Field crop: tomato
Growth stage: 1
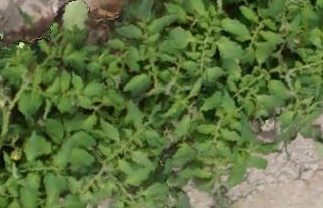
Species: tomato